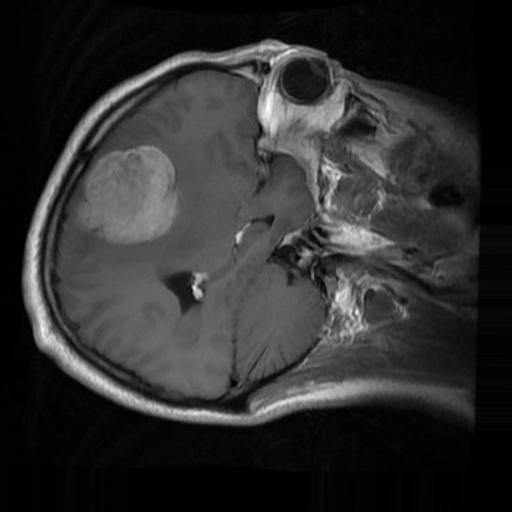
Label: brain_menin